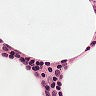
Metastatic tissue present: no